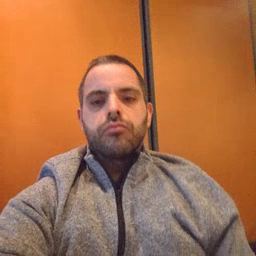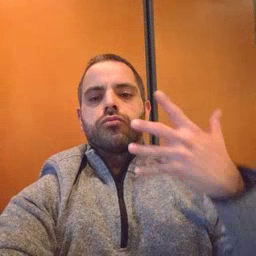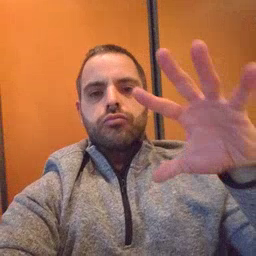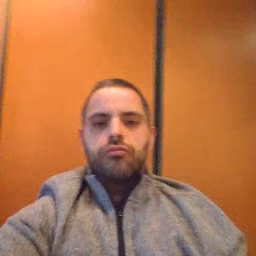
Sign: finish